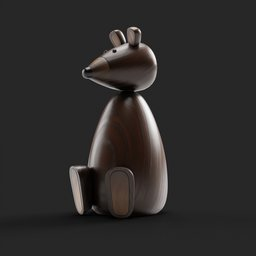
Label: decoration